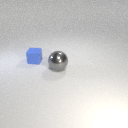
large gray metal sphere in front of small blue rubber cube